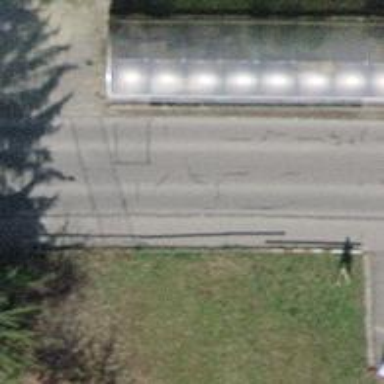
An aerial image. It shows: Tertiary road with asphalt surface and sidewalk on the left.